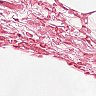
Metastatic tissue present: no